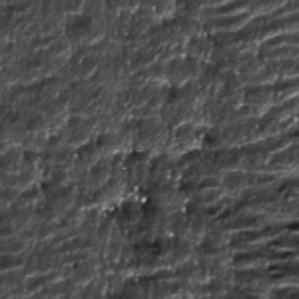
Label: frost